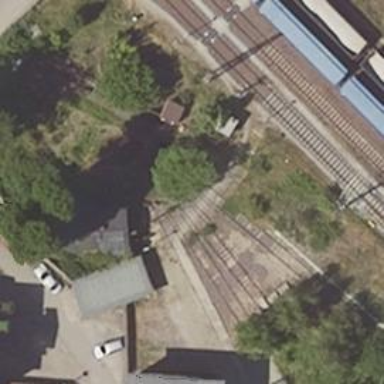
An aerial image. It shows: Abandoned railway yard.